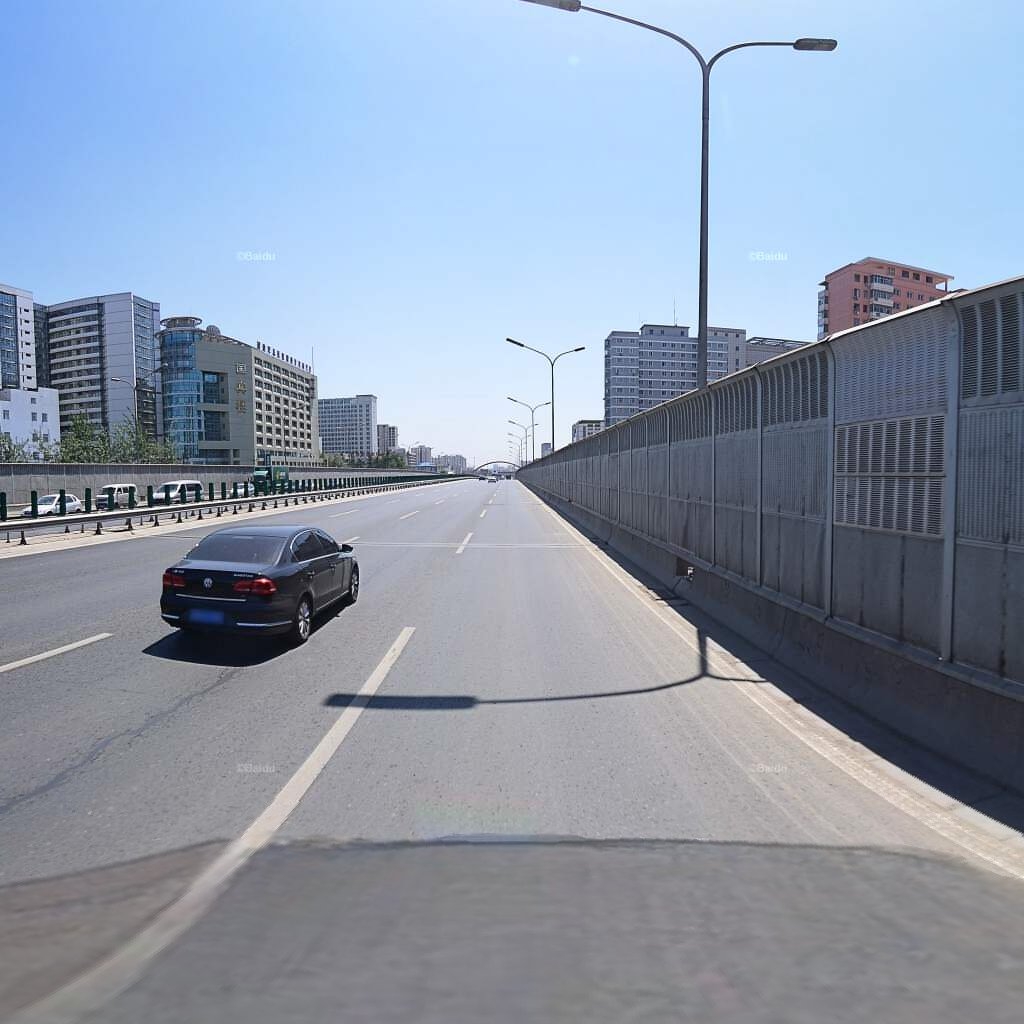
Region: Haidian
Road damage annotations: longitudinal patch